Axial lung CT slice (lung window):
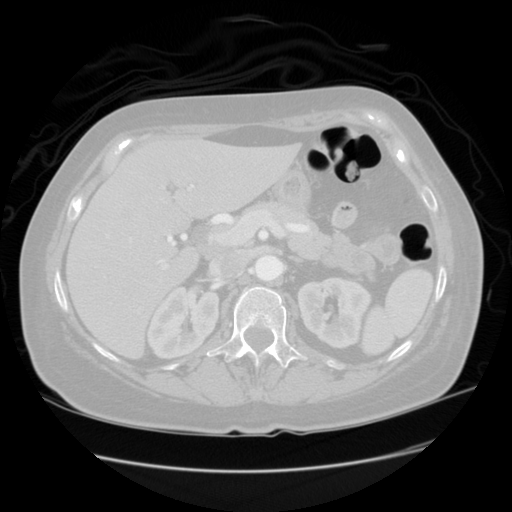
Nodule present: no